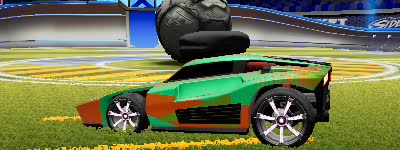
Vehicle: breakout